Field crop: maize
Growth stage: 2
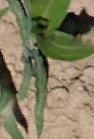
Species: maize